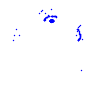
Particle: kaon